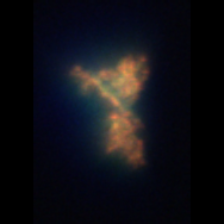
Taxon: Unknown_detritus
Group: Unknown